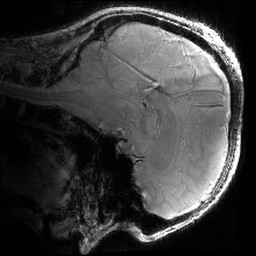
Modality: PDw
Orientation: sagittal
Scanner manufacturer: siemens
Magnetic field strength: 6.98 T
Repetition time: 2.82 s
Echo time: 0.00328 s